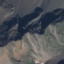
Label: HerbaceousVegetation